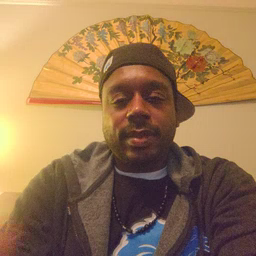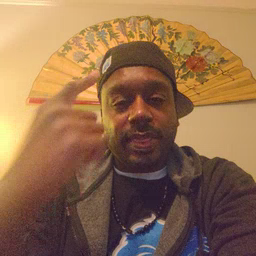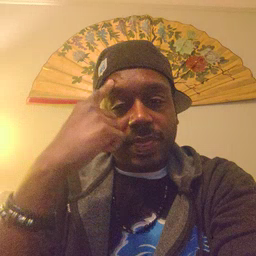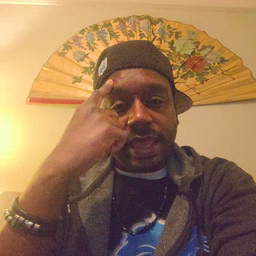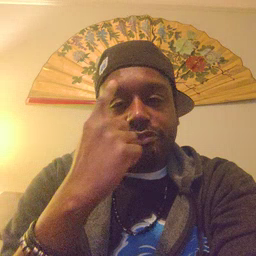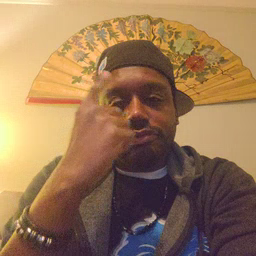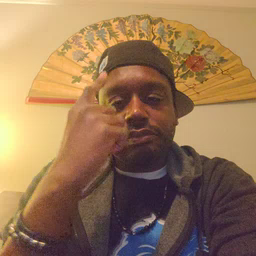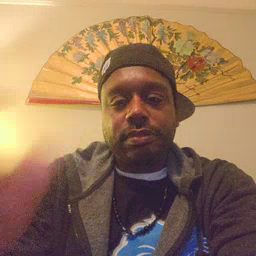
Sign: think